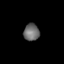
Tissue: lung
Cell type: Others
Senescence score: 0.5453
Nuclear area (px): 264
Mean DAPI intensity: 105.89